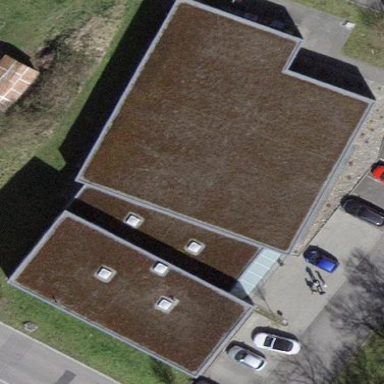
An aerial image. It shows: Chapel building.